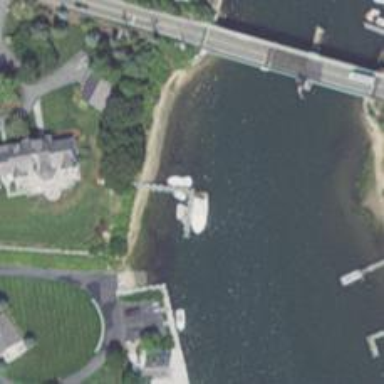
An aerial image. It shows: Man-made pier.